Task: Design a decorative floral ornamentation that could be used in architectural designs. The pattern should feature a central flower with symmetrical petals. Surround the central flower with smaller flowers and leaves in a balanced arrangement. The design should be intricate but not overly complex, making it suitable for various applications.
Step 1747:
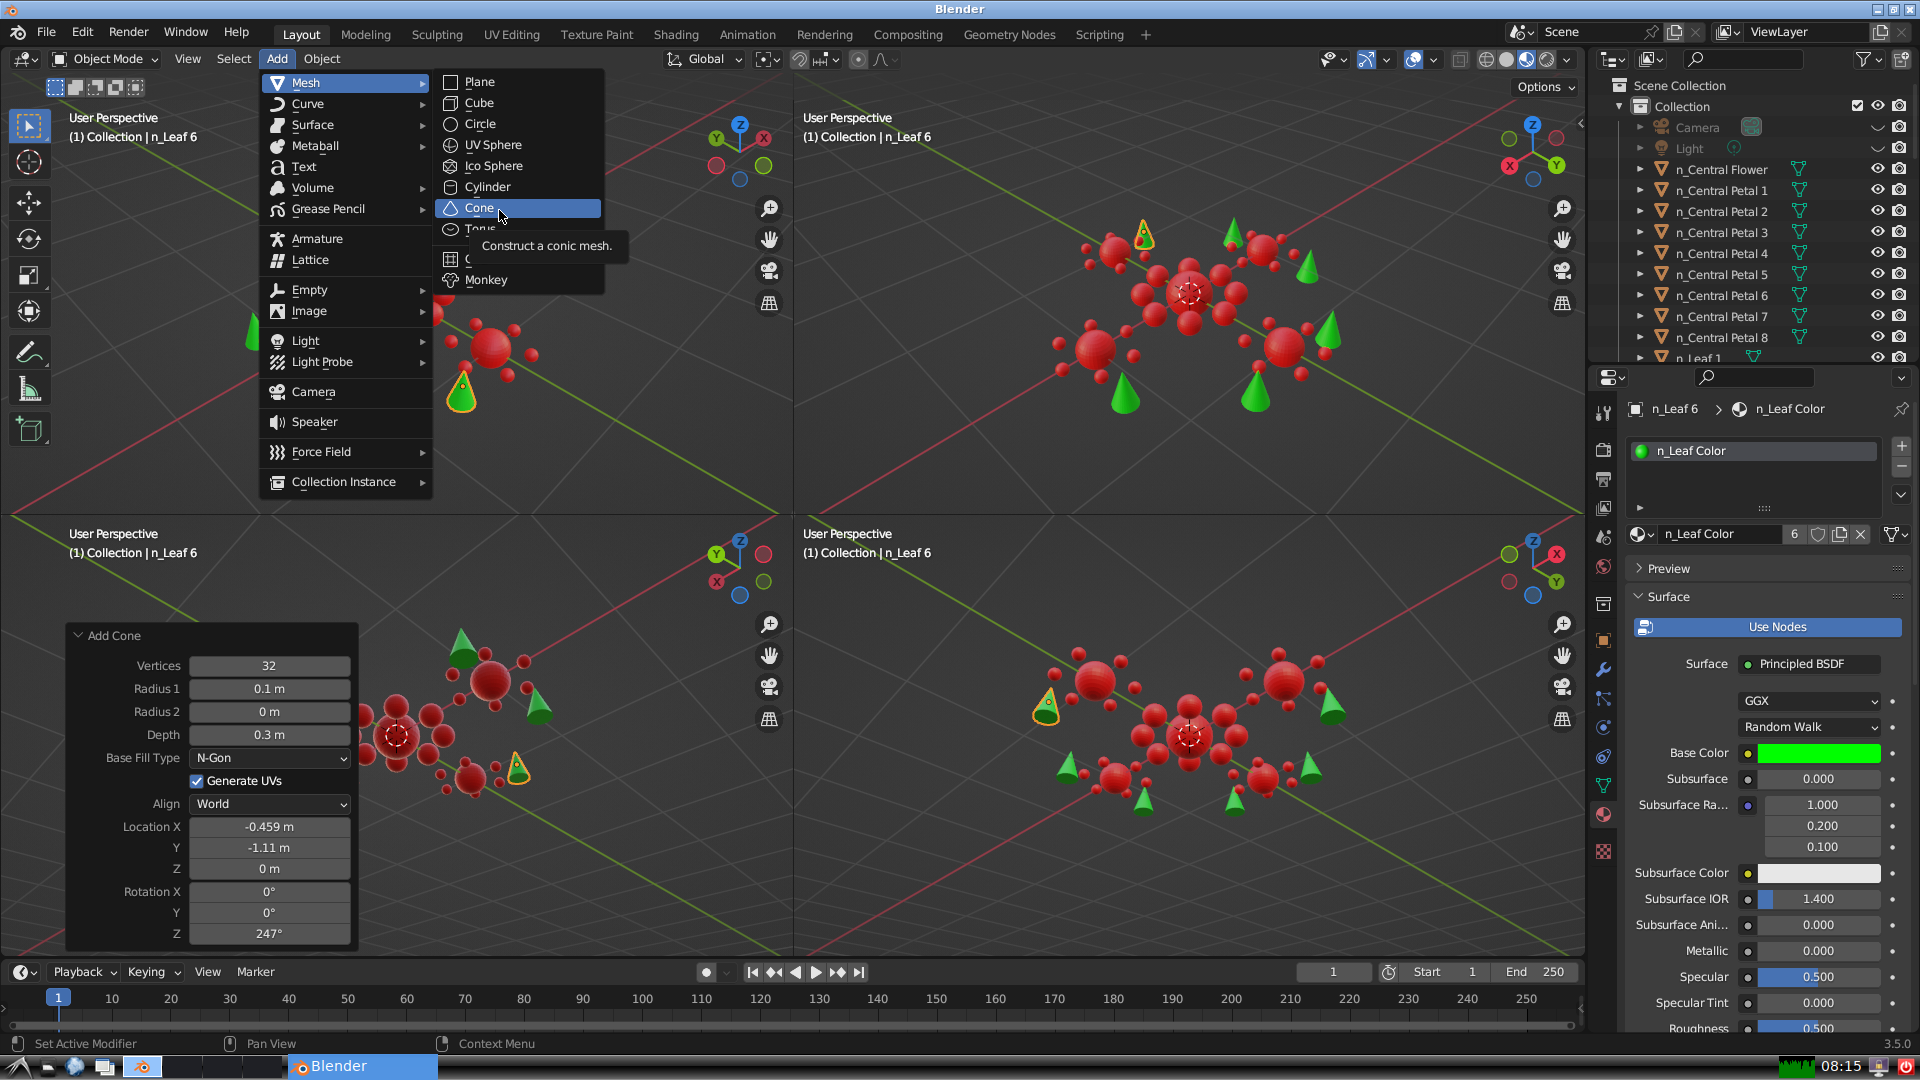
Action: click: no